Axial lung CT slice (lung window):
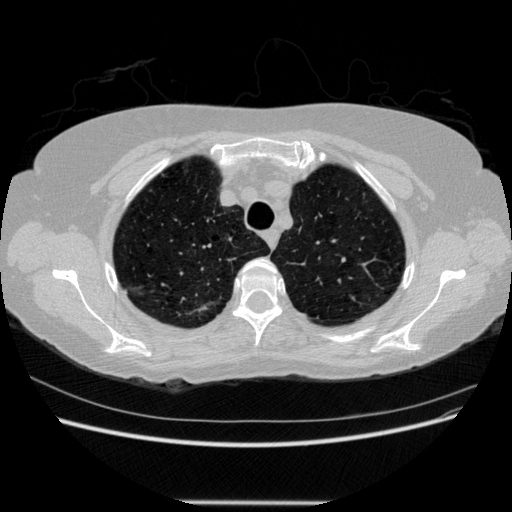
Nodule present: no